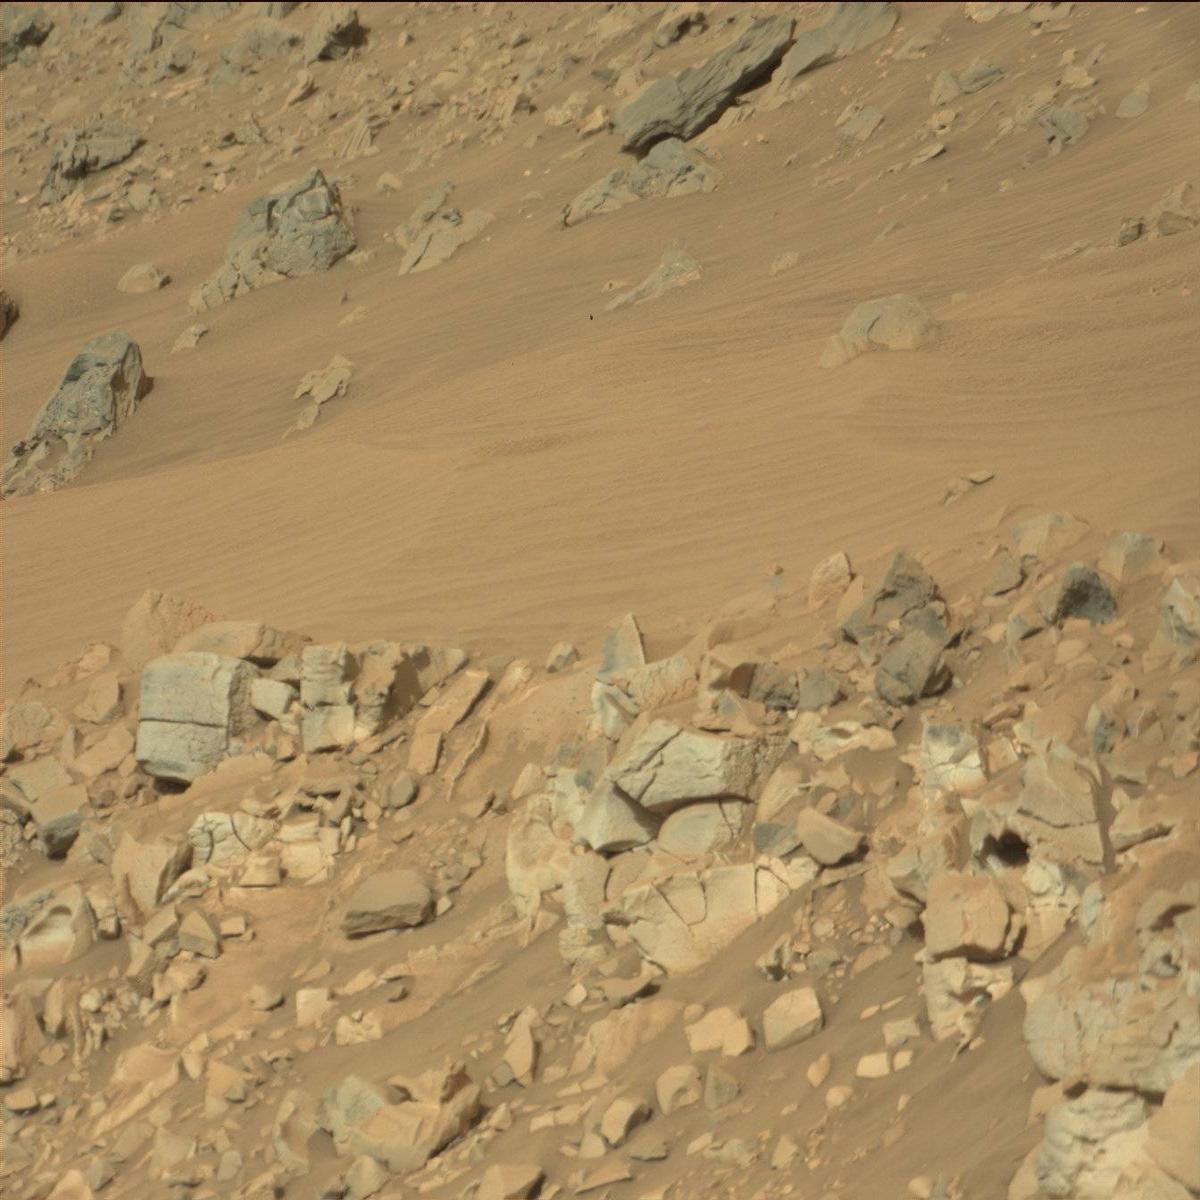
Terrain classes present: Bedrock, Sand / Soil